Field crop: maize
Growth stage: 2
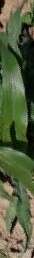
Species: maize